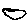
Label: cloud